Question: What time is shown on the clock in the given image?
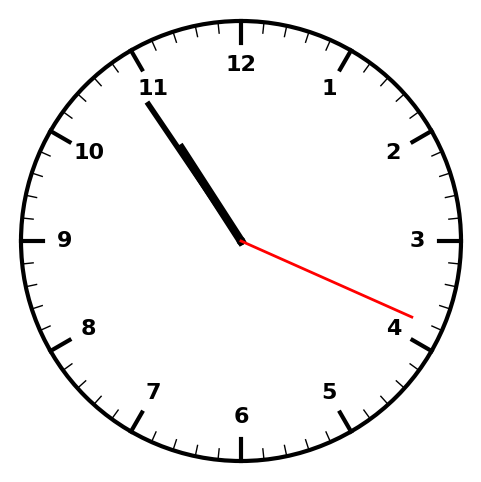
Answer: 10:54:19